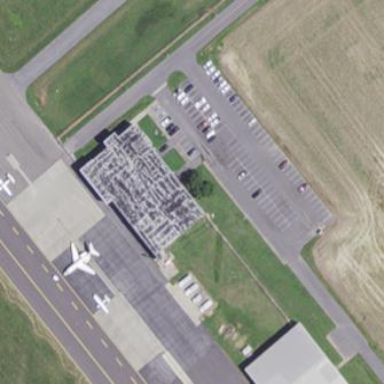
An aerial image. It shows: Hangar located at airport.